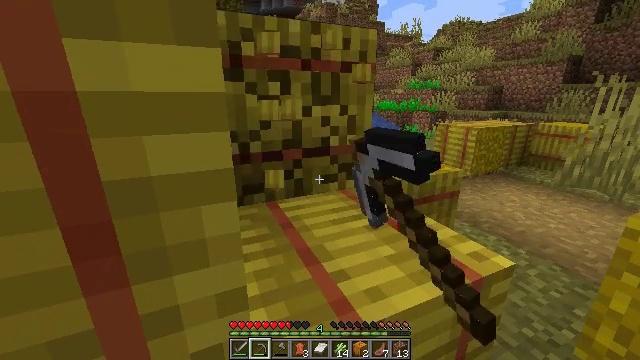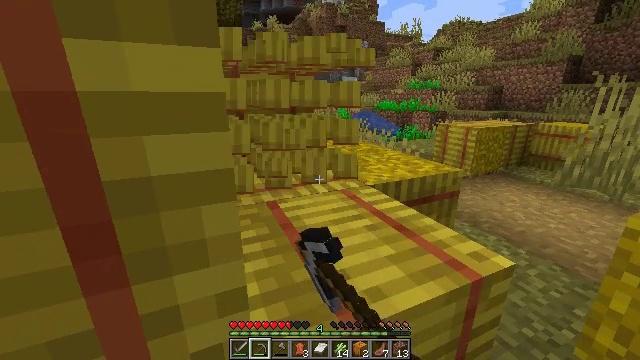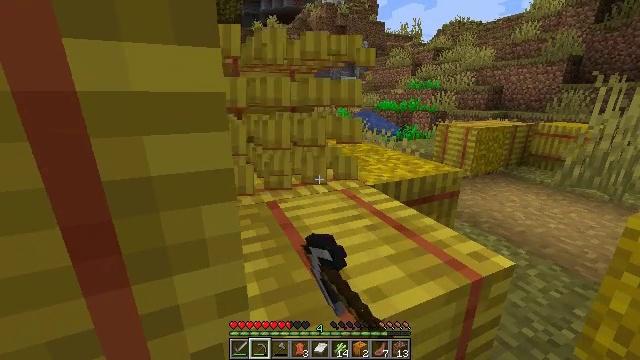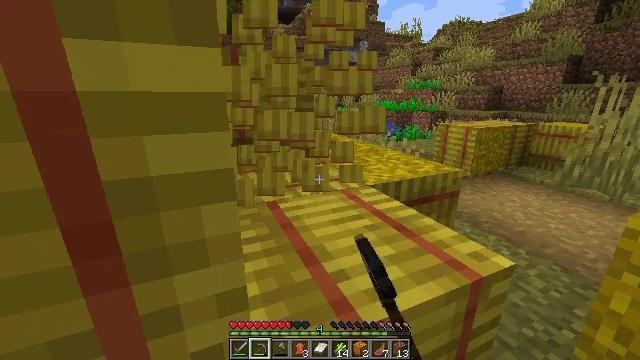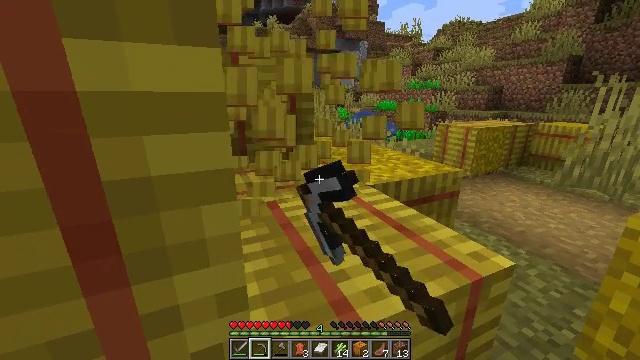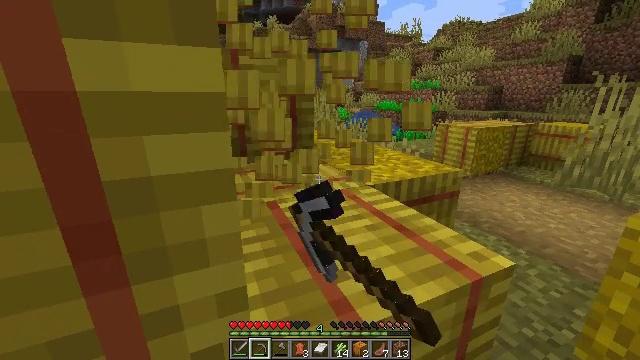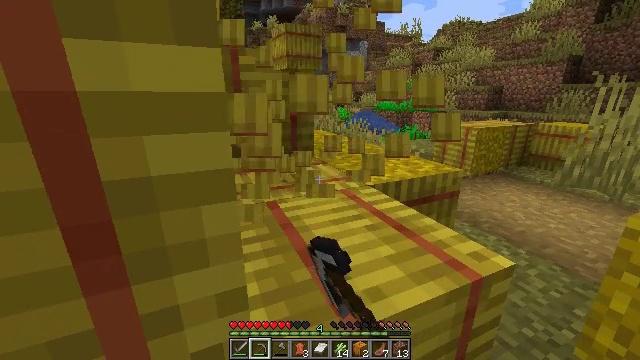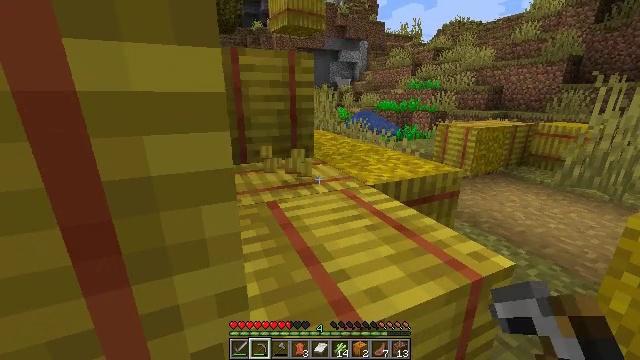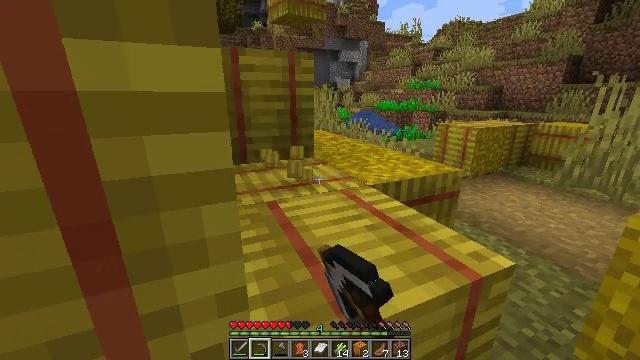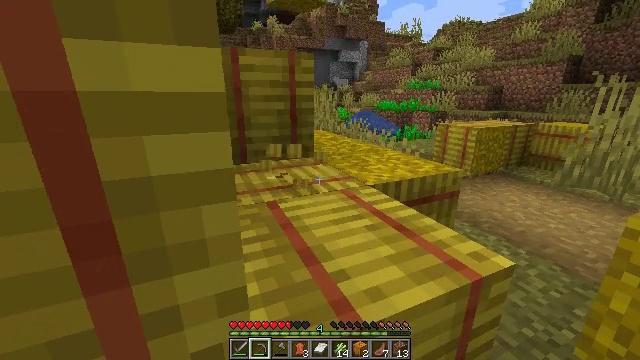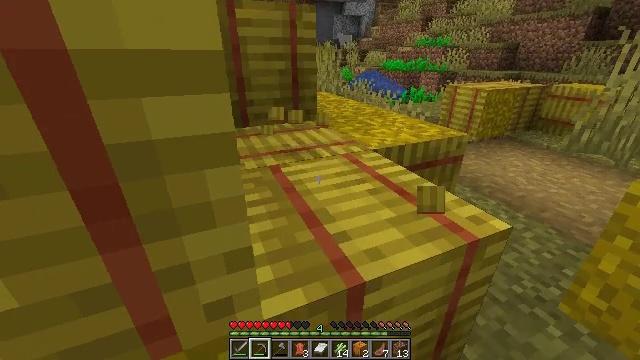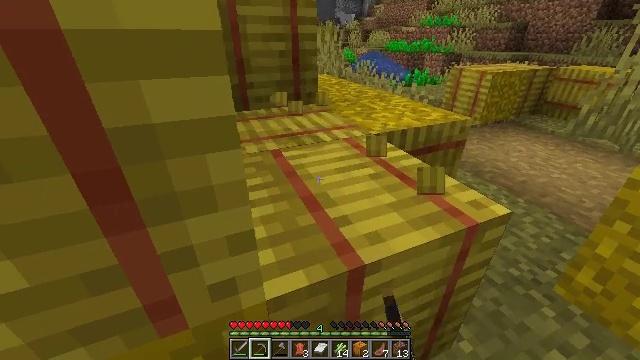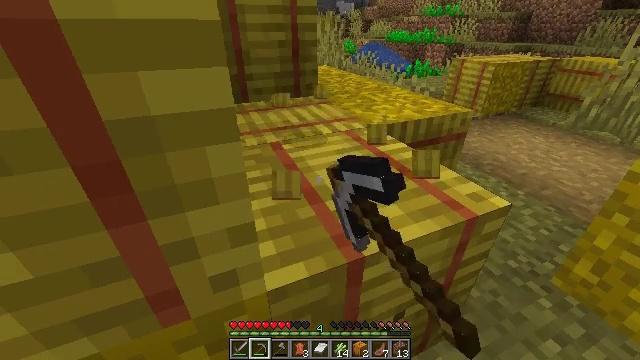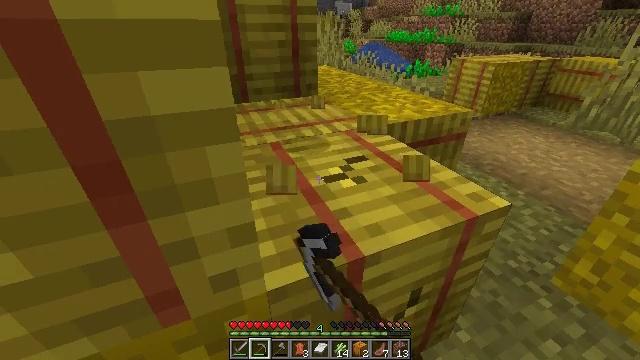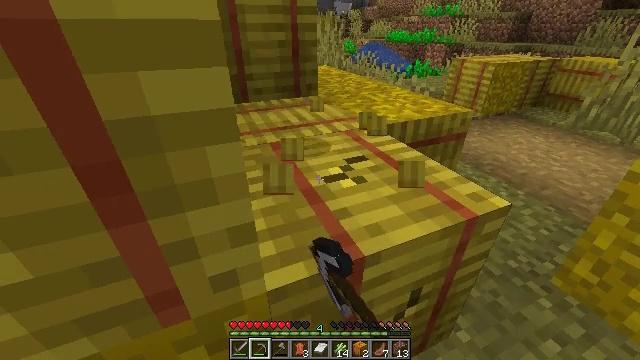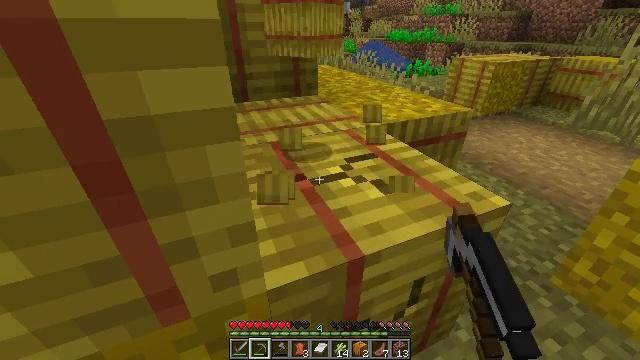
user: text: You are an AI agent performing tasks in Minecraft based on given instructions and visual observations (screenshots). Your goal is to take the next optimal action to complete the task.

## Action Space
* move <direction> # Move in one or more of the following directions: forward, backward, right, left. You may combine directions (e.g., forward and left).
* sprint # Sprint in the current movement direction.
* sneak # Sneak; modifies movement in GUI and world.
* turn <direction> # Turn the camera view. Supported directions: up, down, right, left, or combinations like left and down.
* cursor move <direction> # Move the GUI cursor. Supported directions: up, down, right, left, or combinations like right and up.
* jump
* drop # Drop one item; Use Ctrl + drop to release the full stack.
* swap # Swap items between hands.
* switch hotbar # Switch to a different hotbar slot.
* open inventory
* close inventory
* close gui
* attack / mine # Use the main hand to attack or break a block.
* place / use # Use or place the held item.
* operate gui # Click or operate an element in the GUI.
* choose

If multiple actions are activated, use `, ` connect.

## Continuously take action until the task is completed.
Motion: motion action
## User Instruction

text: Gather hay blocks from the farm.
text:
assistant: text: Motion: attack / mine
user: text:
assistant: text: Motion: attack / mine
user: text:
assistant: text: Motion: attack / mine
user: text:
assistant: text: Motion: attack / mine
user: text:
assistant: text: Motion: attack / mine
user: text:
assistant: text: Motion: attack / mine
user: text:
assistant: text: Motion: attack / mine
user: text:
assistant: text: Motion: attack / mine
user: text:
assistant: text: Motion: attack / mine
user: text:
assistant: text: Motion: turn down, attack / mine
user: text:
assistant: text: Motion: turn down, attack / mine
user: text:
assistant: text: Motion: turn down, attack / mine
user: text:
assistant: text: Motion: attack / mine
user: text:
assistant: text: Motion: attack / mine
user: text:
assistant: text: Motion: attack / mine
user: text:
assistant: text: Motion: attack / mine
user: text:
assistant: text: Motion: attack / mine
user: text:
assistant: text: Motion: attack / mine
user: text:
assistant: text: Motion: attack / mine
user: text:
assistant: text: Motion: attack / mine
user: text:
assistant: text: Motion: attack / mine
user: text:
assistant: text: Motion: attack / mine
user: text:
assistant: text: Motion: attack / mine
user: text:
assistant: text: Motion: attack / mine
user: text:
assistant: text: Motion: attack / mine
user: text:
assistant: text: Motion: attack / mine
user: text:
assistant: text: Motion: attack / mine
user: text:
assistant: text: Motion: attack / mine
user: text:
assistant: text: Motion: attack / mine
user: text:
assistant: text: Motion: attack / mine